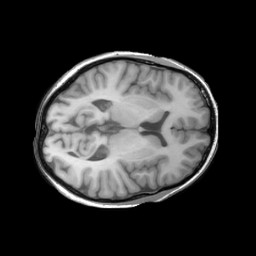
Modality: T1w
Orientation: axial
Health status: ill
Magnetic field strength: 3 T